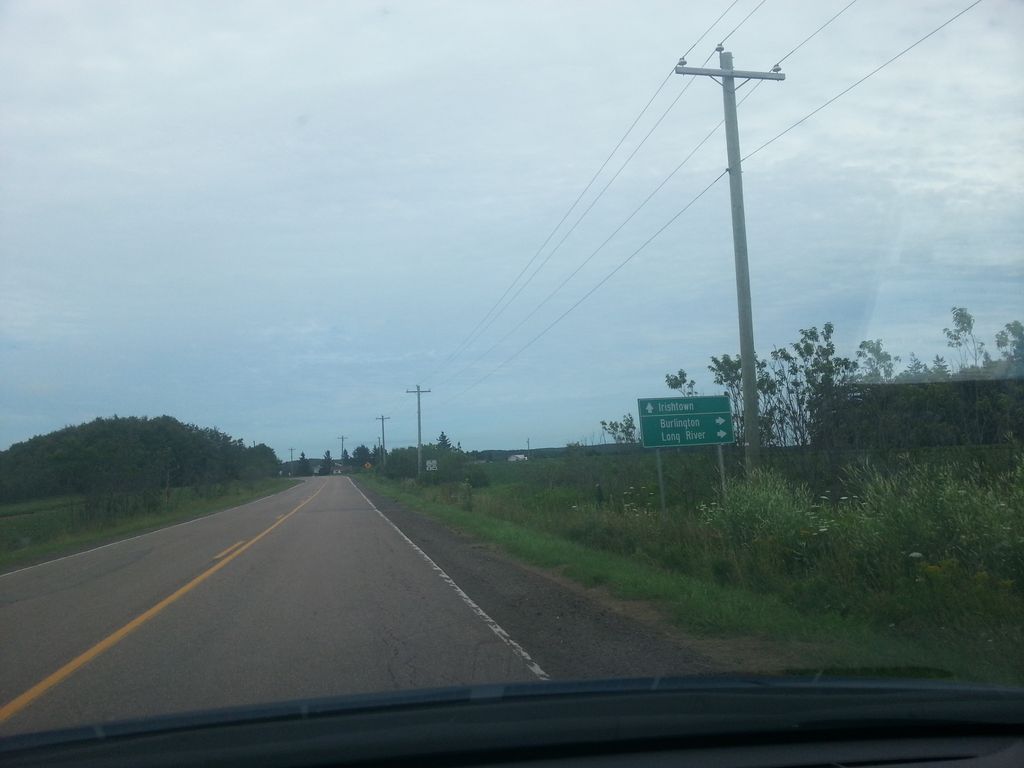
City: charlottetown